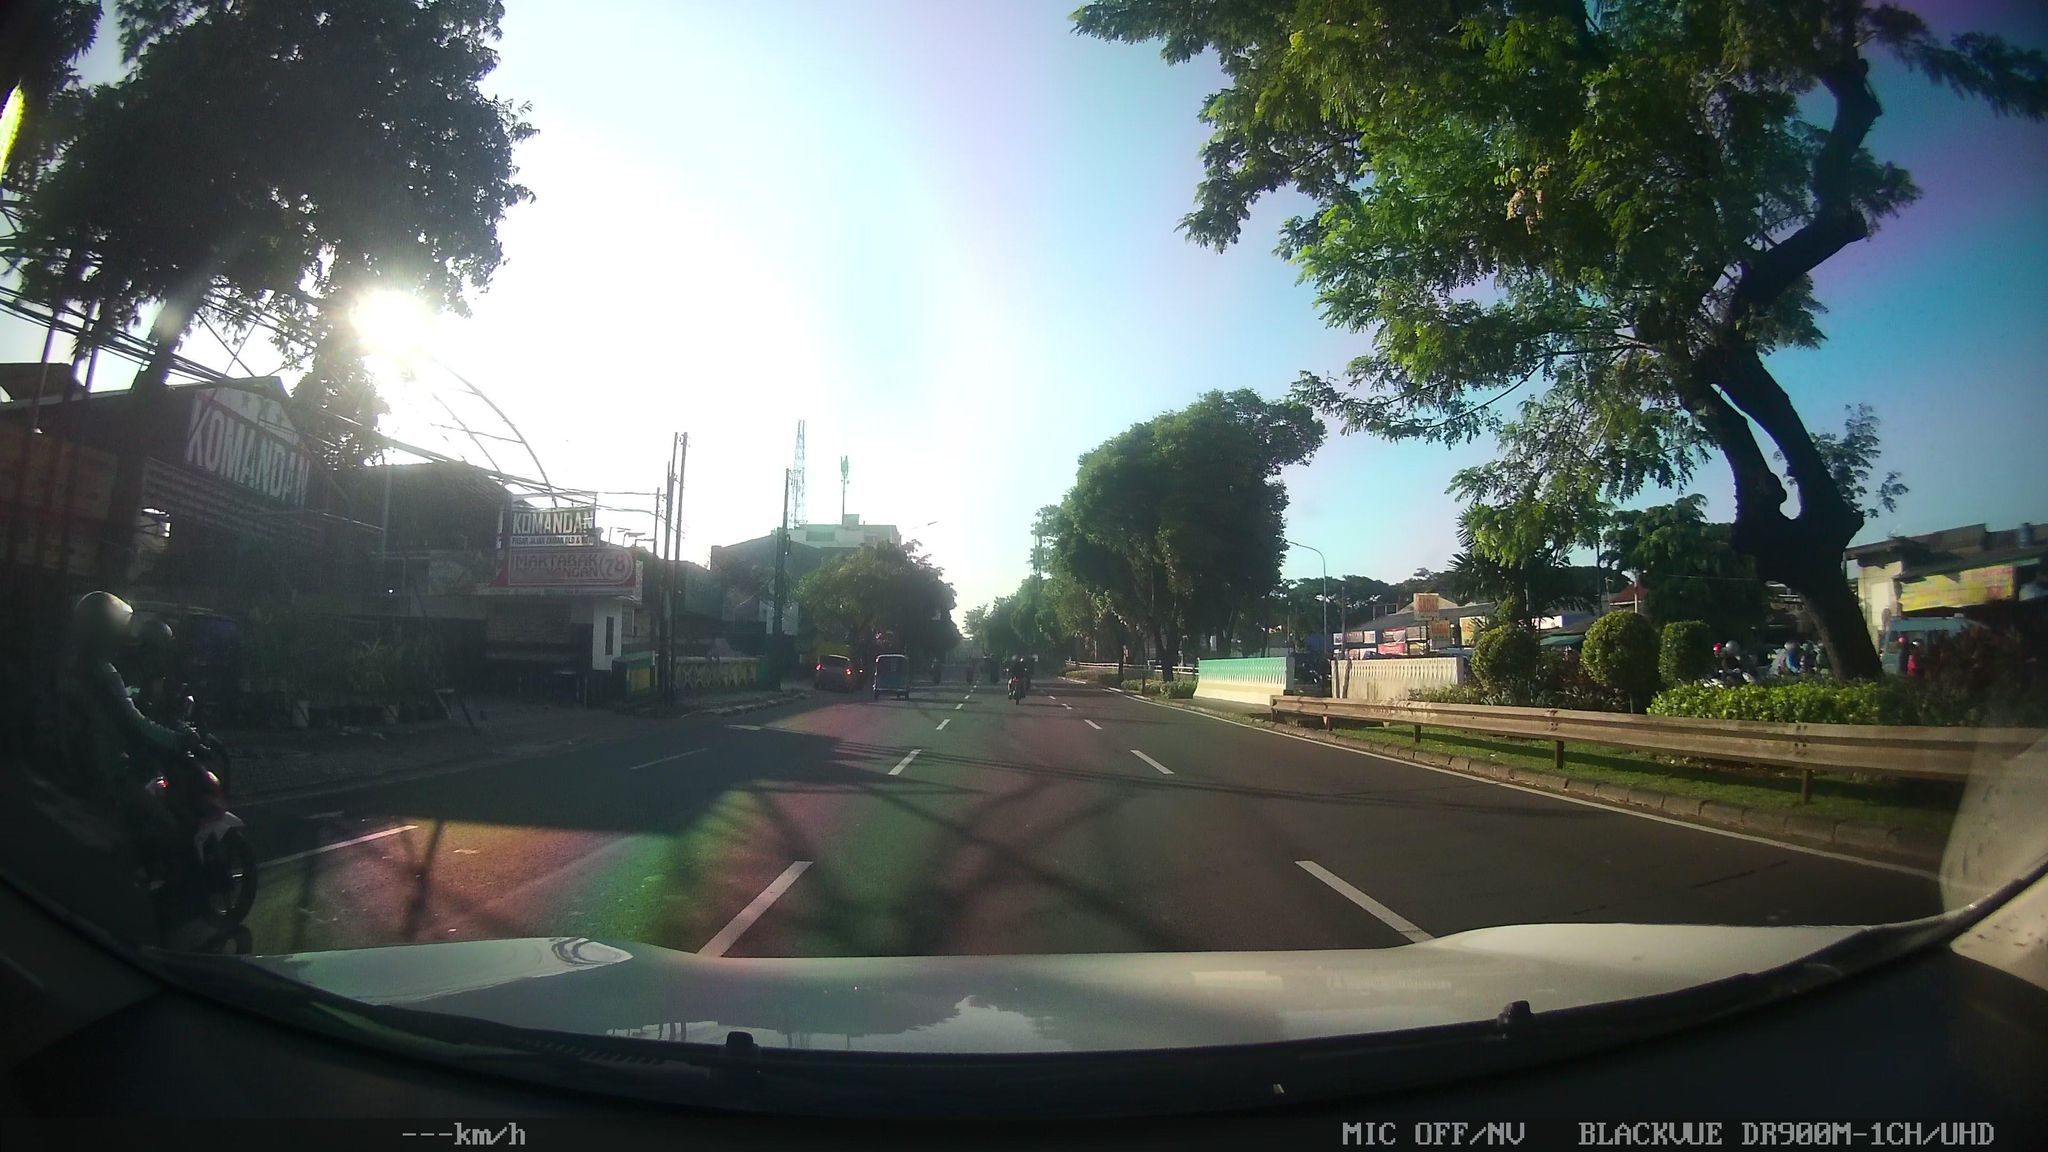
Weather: clear
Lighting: day
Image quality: good
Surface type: driving surface
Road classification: path, steps, footway
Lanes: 4
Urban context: urban centre
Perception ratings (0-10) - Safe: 1.75, Lively: 6.76, Beautiful: 3.77, Boring: 1.82, Depressing: 2.11, Wealthy: 1.47